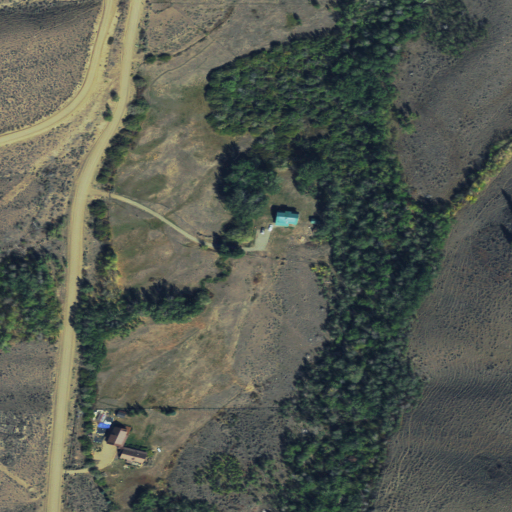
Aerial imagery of valley in Idaho named Daugherty Gulch containing shrub, woody wetlands, evergreen forest, and open development